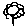
Label: flower